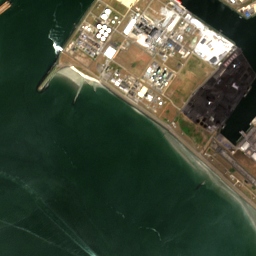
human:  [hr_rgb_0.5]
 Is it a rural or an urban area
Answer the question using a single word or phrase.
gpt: rural

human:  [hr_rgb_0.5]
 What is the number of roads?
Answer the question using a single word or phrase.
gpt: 121

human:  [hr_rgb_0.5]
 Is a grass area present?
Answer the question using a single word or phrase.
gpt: yes

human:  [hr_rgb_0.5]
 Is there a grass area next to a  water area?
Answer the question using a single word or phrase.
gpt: yes

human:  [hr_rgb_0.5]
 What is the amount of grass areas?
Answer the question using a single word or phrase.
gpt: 14

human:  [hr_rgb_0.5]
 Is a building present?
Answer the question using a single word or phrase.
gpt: yes

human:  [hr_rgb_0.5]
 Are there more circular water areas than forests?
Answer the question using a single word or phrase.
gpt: yes

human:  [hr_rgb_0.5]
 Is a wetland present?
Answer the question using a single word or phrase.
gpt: yes

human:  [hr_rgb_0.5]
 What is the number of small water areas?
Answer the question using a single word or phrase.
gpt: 2

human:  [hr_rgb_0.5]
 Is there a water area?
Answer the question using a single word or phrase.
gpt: yes

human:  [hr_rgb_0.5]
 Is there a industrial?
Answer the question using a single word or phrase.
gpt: yes

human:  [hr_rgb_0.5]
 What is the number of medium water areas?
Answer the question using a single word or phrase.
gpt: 1

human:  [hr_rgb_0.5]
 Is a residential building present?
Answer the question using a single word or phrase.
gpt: yes

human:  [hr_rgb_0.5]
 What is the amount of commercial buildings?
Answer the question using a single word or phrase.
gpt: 33

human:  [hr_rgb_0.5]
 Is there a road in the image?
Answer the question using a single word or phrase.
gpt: yes

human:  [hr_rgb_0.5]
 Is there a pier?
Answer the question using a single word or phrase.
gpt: yes

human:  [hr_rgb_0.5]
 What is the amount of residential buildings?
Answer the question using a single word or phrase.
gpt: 219

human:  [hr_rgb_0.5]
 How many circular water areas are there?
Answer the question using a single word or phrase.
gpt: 0

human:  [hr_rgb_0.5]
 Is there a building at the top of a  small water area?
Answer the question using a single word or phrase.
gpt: yes

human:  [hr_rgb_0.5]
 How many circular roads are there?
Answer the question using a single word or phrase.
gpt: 0

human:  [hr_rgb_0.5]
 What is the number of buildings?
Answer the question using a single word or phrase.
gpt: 252

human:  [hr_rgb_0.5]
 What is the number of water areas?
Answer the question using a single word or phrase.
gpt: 8

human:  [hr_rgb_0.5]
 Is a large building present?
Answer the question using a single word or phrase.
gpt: yes

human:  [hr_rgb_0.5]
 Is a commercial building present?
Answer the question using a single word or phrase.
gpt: yes

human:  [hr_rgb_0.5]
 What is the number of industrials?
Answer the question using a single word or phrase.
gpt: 6

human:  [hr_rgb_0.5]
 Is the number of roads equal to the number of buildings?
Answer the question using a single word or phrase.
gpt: no

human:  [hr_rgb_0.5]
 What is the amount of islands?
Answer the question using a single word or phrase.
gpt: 1

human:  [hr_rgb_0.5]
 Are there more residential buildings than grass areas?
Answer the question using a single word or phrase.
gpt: yes

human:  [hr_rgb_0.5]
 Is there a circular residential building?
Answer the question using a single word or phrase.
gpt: yes

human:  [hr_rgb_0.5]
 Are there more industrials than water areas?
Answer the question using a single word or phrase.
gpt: no

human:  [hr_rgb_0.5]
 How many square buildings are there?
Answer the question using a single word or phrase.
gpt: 44

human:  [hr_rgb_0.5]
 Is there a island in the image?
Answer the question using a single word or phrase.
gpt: yes

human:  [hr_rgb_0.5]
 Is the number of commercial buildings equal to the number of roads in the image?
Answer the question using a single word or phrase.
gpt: no

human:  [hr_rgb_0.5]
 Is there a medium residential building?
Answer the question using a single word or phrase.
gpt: yes

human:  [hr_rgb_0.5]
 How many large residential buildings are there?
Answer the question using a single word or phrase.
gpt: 8

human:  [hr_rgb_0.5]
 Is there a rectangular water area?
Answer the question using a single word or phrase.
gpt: yes

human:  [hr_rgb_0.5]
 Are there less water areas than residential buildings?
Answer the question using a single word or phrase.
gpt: yes

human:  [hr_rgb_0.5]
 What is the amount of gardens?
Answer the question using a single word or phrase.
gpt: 3

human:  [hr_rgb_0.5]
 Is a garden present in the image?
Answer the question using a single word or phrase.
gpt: yes

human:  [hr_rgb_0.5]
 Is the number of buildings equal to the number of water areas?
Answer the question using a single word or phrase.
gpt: no

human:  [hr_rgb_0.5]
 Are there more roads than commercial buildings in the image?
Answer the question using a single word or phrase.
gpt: yes

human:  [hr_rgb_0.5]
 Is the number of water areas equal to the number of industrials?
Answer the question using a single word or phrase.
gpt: no

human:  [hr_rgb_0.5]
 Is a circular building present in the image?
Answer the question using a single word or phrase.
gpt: yes

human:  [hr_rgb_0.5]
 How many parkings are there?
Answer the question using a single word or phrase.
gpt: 1

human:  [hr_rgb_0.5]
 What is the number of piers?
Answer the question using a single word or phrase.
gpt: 3

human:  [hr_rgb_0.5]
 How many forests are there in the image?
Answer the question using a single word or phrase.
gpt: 3

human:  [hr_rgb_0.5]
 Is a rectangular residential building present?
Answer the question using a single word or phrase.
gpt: yes

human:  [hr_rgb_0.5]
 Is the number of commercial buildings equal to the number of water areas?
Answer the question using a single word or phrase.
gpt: no

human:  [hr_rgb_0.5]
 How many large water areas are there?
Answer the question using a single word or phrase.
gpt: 5

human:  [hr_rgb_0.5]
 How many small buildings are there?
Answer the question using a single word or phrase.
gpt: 214

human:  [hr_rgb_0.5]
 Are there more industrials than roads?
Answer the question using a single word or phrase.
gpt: no

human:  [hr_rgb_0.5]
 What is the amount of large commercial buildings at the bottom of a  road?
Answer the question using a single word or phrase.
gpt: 1

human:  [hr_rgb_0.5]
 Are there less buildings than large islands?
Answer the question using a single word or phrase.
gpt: no

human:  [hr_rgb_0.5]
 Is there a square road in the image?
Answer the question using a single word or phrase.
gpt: no

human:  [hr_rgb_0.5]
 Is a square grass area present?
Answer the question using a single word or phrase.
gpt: no

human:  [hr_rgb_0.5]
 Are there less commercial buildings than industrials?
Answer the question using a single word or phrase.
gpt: no

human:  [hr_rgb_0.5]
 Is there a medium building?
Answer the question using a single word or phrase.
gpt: yes

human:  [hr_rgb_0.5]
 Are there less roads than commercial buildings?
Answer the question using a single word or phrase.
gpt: no

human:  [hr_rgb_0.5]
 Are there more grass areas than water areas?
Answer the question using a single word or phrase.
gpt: yes

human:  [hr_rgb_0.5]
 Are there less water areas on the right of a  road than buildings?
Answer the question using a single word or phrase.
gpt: yes

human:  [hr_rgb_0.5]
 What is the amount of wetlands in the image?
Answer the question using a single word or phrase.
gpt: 3

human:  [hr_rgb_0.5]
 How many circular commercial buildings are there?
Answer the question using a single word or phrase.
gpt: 0

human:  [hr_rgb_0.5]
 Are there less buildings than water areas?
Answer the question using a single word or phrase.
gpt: no

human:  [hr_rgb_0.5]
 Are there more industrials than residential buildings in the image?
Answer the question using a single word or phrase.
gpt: no